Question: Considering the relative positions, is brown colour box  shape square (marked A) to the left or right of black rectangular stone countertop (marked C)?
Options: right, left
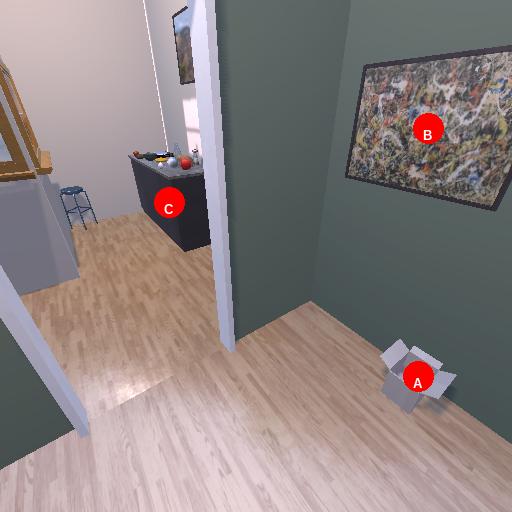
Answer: right